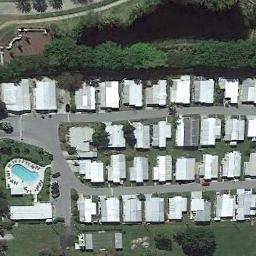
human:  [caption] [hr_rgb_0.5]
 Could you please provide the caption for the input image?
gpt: Here is a road with mobile homes on both sides .

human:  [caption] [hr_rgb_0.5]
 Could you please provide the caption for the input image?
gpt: The mobile home park has some white mobile homes arranged in lines and a swimming pool .

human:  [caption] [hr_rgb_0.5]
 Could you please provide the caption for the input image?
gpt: The mobile home park is on the grass next to some trees .

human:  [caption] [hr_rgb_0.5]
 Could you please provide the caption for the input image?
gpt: Many buildings are in the mobile home park .

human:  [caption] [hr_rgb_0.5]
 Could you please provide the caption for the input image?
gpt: There are many white buildings arranged neatly in the mobile home park .